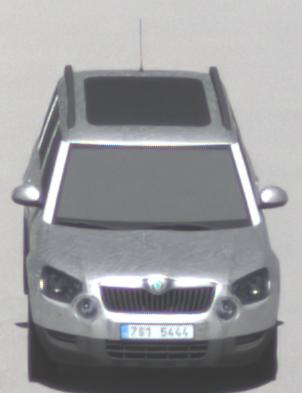
Make: Skoda
Model: Yeti 1.2 TSI
Detailed model: Yeti
Model produced from: 2009/11
Model produced until: 2011/10
Doors: 5
Color: white
Road condition: dry road
Daytime: midday
Contrast: high contrast